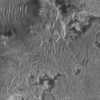
Atmospheric dust classification: not_dusty